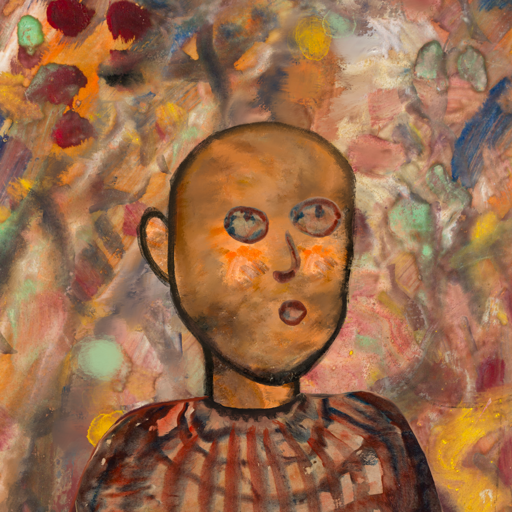
Background: Mother_And_Son_Mother, Head And Neck Side: Gypsy_Queen, Face Side: Orphan, Bust: Orphan, Hair Side: Blank, Head Accessory: Blank, Second Necklace: Blank, Necklace: Blank, Baby: Blank